Aerial crown-view tile of a tropical tree (Barro Colorado Island, Panama), acquired 20241216:
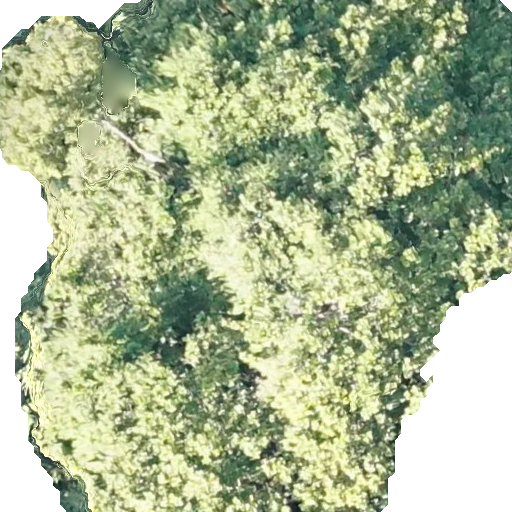
Species: Anacardium excelsum
GBIF accepted scientific name: Anacardium excelsum
Crown area: 377.874 m²